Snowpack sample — Snodgrass Mountain, Crested Butte, Colorado (2/4/25, 12:06 PM MST)
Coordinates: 38.923, -106.968
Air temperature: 35 °F
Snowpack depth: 80 cm
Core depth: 30 cm
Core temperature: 35.6 °F
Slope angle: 14°, slope face: 78°
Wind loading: low
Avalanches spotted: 0
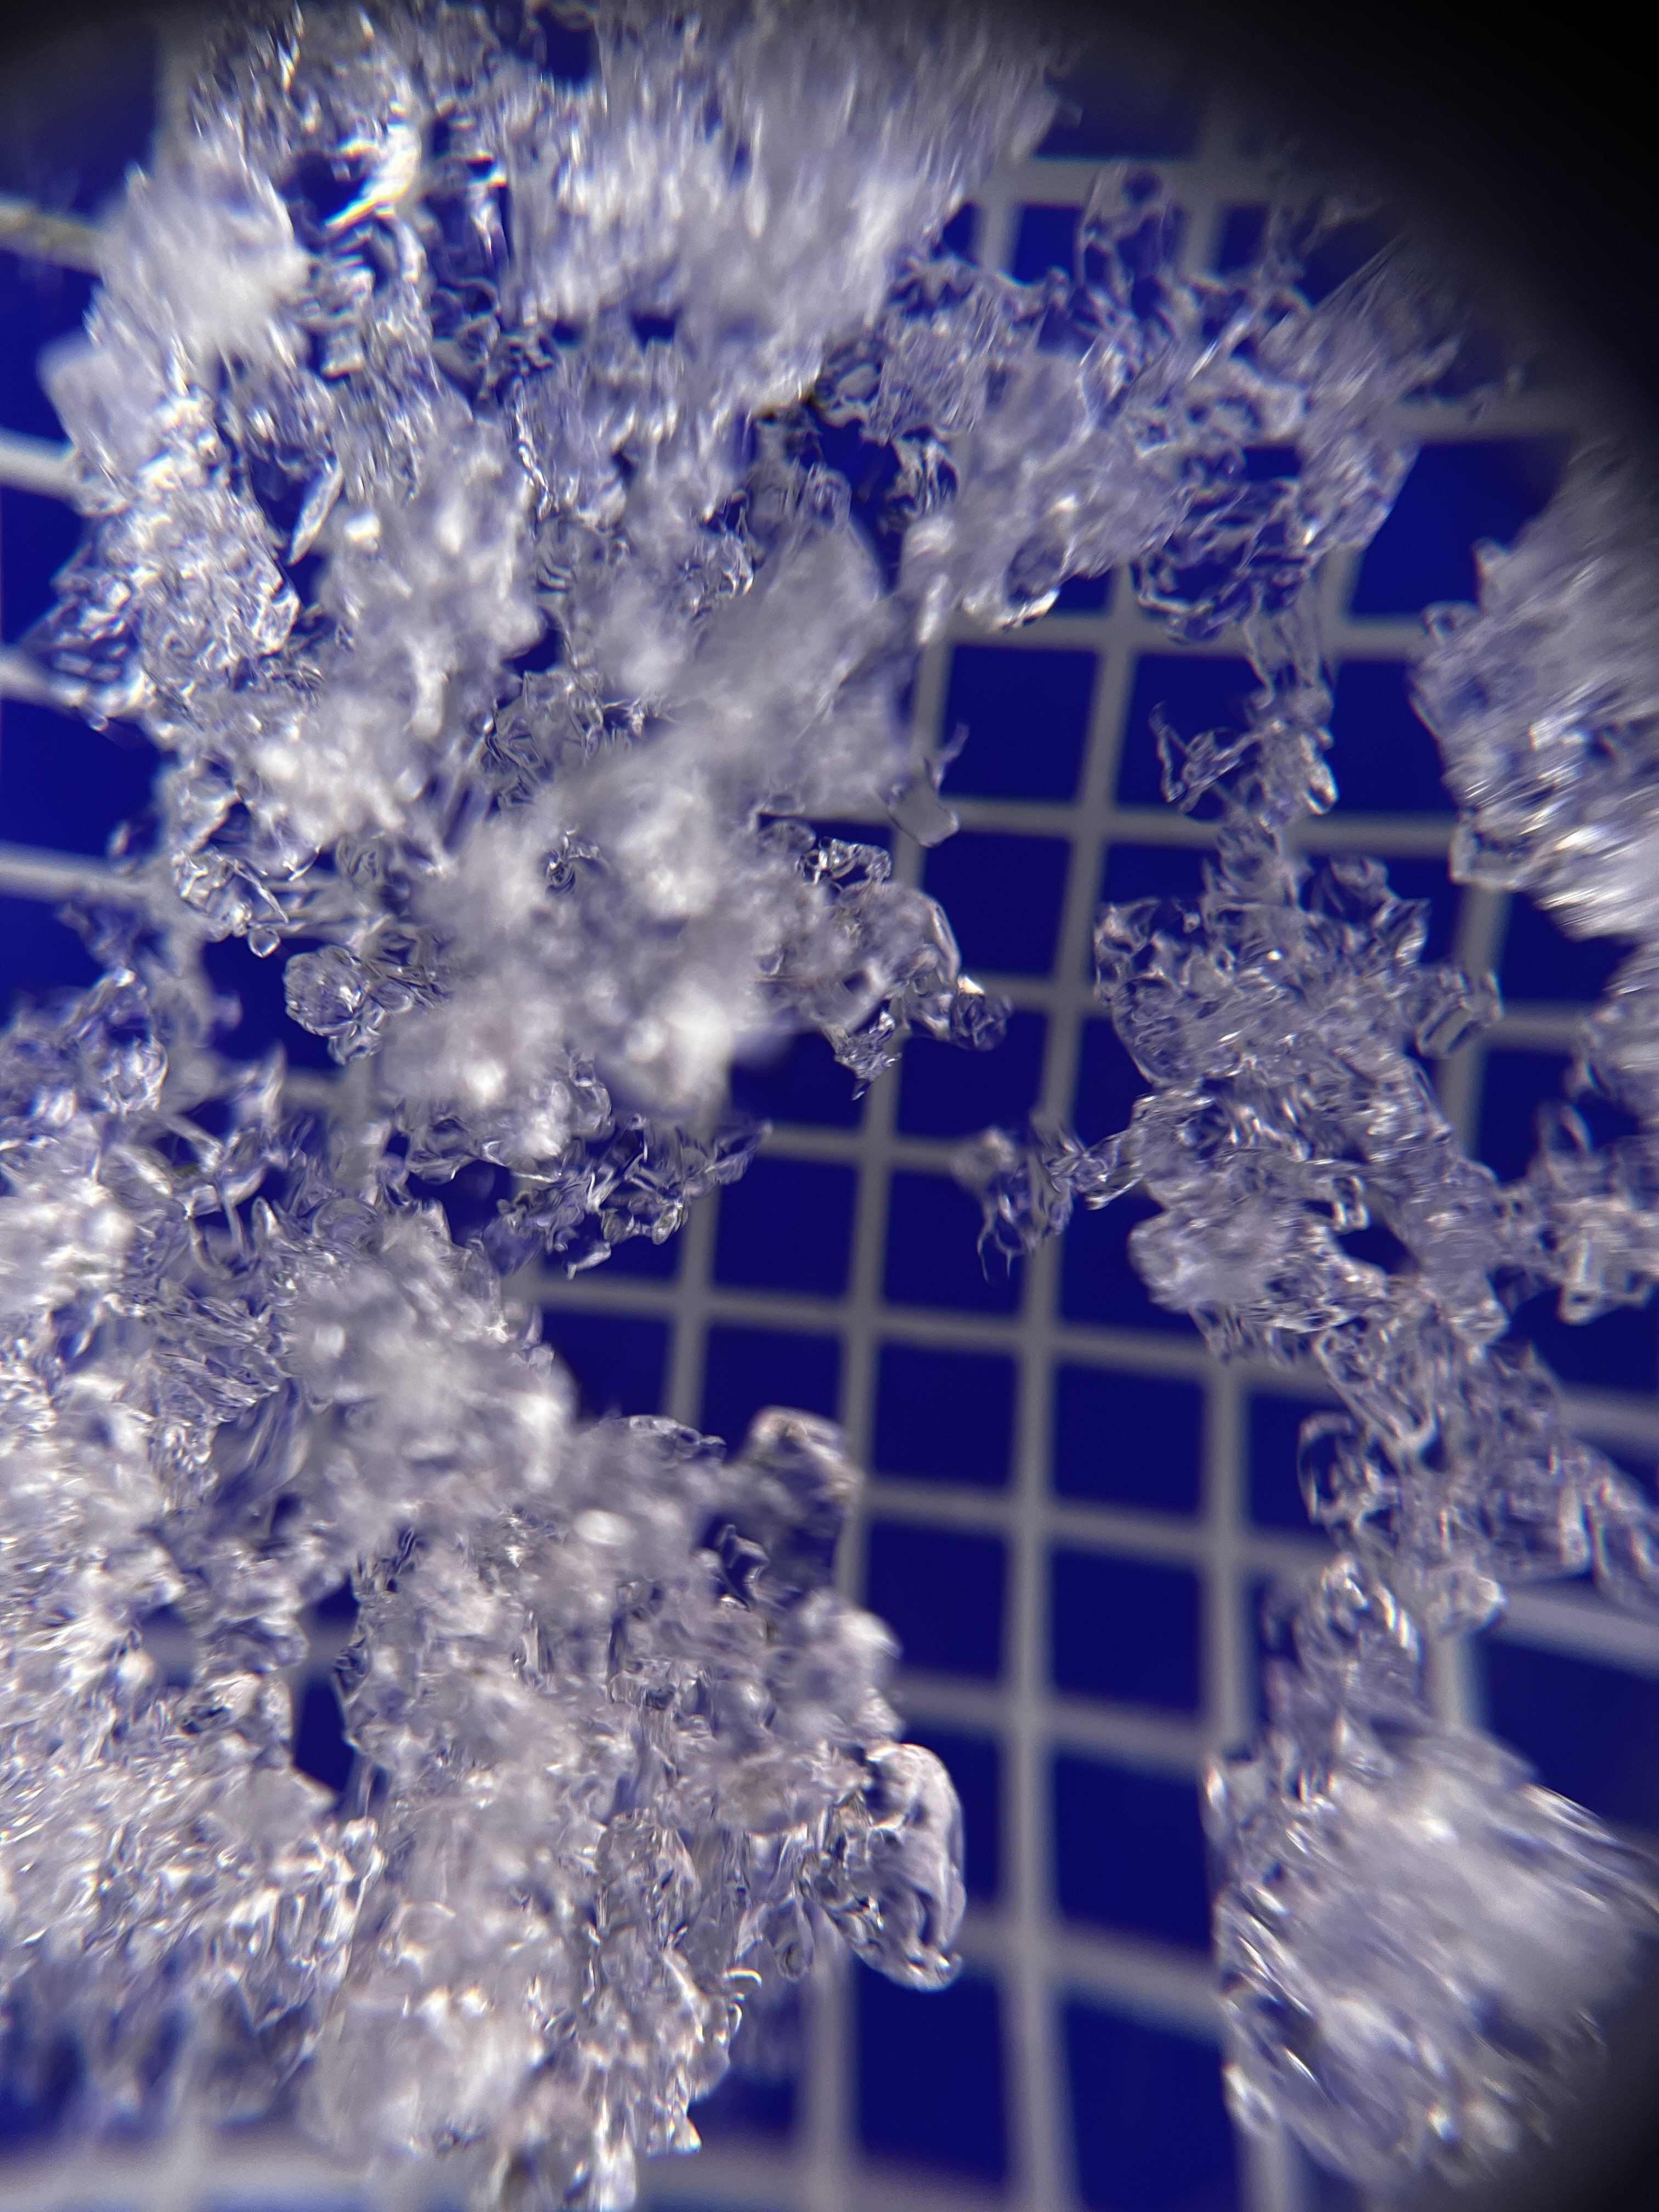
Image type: magnified_profile
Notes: No avalanches nearby, unusually warm weather for the last month reported by residents, Collected 25 yards from treeline